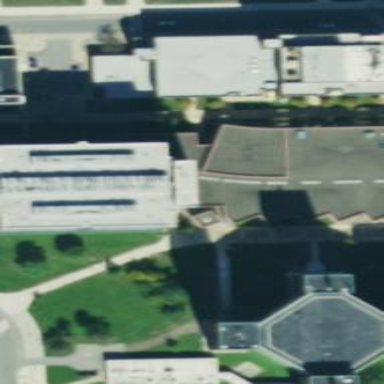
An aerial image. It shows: View of university building.